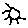
Label: sun